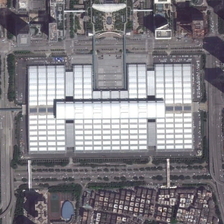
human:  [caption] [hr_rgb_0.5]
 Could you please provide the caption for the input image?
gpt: many buildings are around a large center building .

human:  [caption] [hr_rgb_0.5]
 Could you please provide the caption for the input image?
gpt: many buildings are around a large center building .

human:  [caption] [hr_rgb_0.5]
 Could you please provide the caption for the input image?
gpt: many buildings are around a large center building .

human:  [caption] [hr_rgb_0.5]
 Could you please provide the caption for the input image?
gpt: many buildings are around a large center building .

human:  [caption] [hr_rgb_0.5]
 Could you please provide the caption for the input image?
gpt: many buildings are around a large center building .